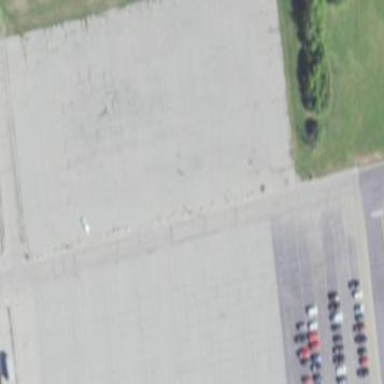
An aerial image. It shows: Parking area.